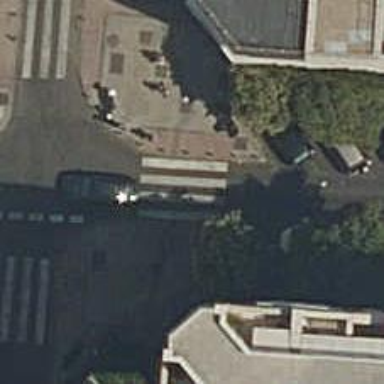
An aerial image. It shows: Uncontrolled crossing on the road.